Aerial crown-view tile of a tropical tree (Barro Colorado Island, Panama), acquired 20250915:
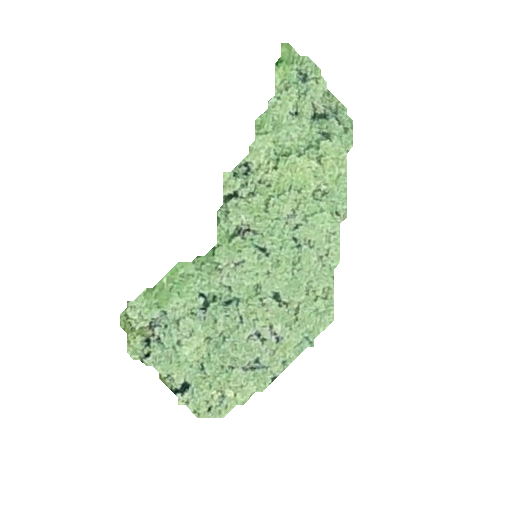
Species: Tabebuia rosea
GBIF accepted scientific name: Tabebuia rosea
Crown area: 62.507 m²